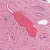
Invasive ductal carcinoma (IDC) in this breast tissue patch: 0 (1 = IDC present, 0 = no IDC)